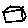
Label: house